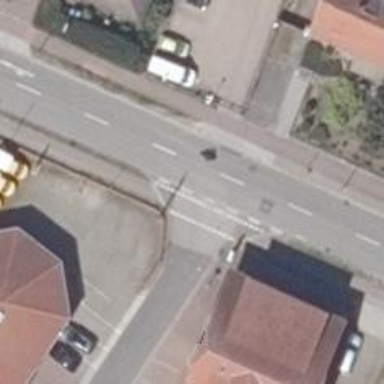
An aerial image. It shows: Asphalt road designated as primary highway with separate sidewalks and cycle paths.